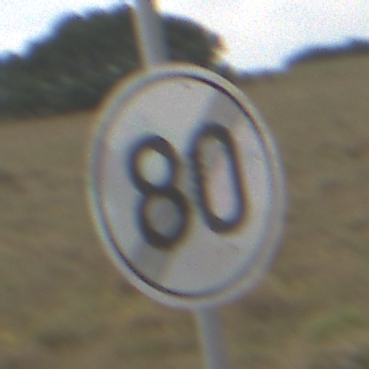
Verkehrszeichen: EndeGeschwindigkeit80
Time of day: Midday
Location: Outdoor (Nature)
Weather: PartlyCloudy
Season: NotSpecified
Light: Natural